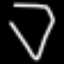
Label: diamond